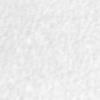
Label: no_change